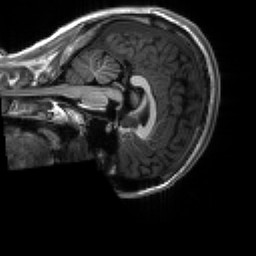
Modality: T1w
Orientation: sagittal
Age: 19
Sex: male
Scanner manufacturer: siemens
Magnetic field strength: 3 T
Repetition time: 2.3 s
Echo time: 0.00267 s